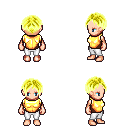
a pixel art fantasy rpg character, female body template, human, light skin, gold chest armor, white pants, gold parted hairstyle, four views (front, back, left, right), 2x2 character sprite sheet, small pixel art, hard edges, no anti-aliasing